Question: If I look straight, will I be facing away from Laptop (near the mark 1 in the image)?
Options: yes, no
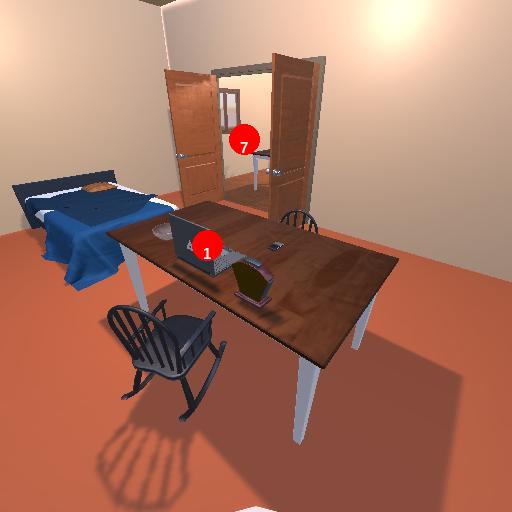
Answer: yes